Field crop: maize
Growth stage: 2
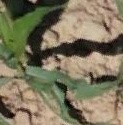
Species: maize